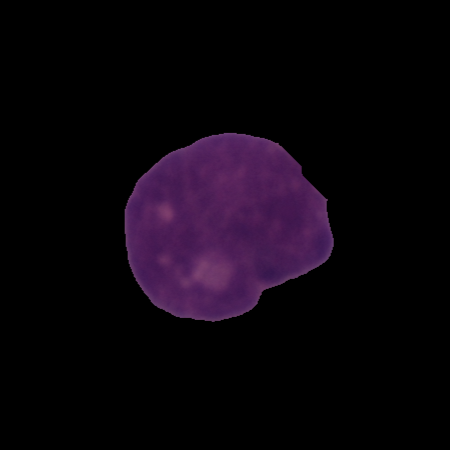
Label: cancer